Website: bh-photo
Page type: customer-info-address
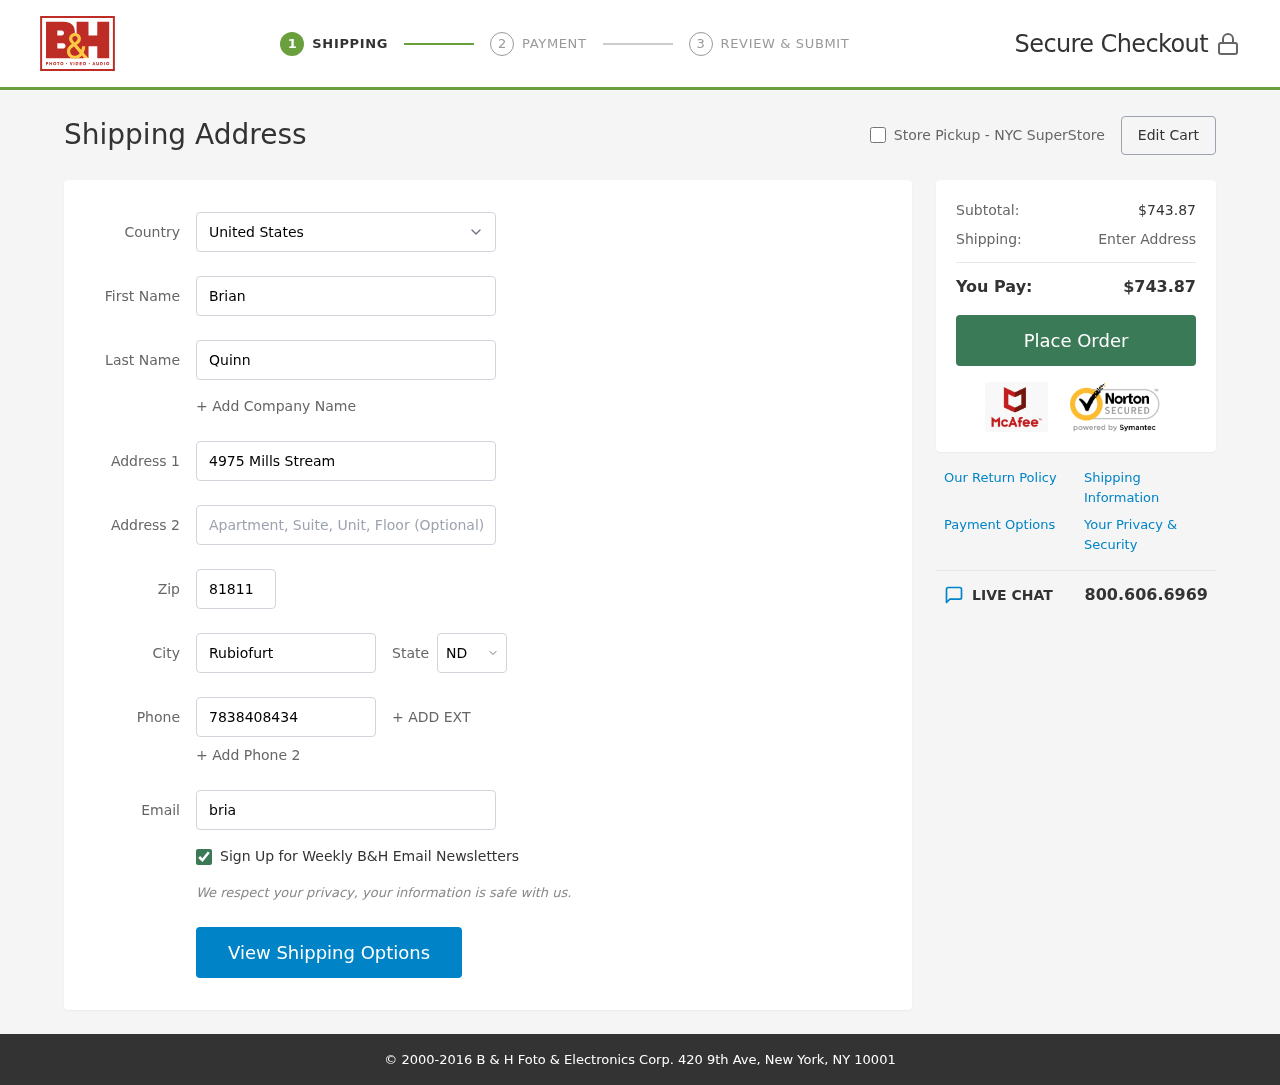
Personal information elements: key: PII_CITY
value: Rubiofurt
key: PII_COUNTRY
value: United States
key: PII_EMAIL
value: brian.quinn@gmail.com
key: PII_FIRSTNAME
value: Brian
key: PII_LASTNAME
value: Quinn
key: PII_PHONE
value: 7838408434
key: PII_POSTCODE
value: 81811
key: PII_STATE_ABBR
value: ND
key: PII_STREET
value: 4975 Mills Stream
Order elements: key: ORDER_SUBTOTAL
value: $743.87
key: ORDER_TOTAL
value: $743.87